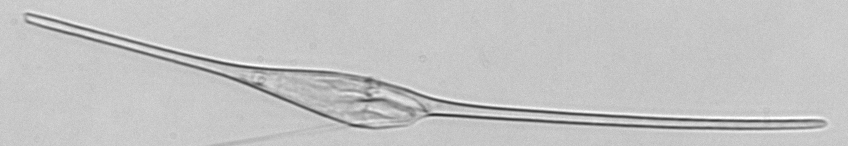
Label: Tripos_fusus